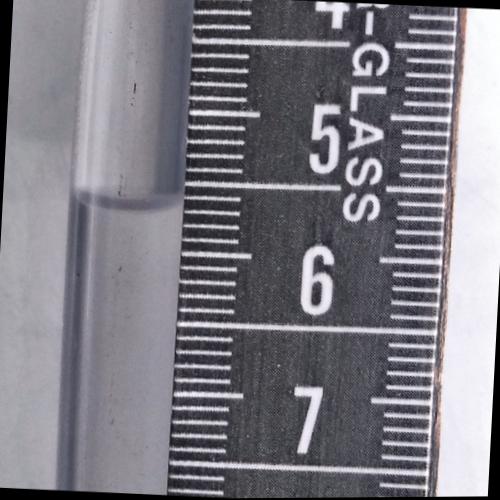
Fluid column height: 5.7 cm